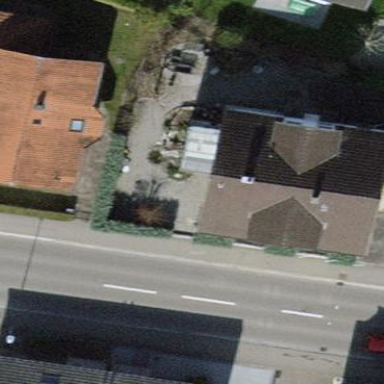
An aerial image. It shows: Detached building.